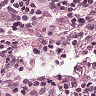
Metastatic tissue present: yes